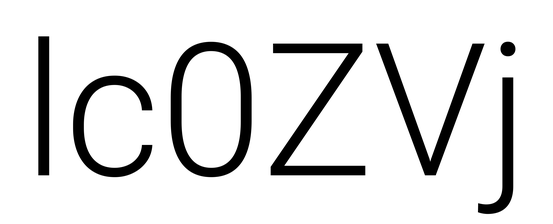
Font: Roboto_Light